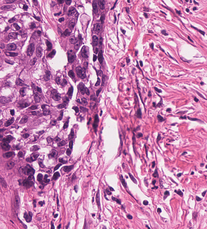
Tumor epithelial tissue: yes
Tumor-associated stroma tissue: yes
Normal tissue: no